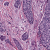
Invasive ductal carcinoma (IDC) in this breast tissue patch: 1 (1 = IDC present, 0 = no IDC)